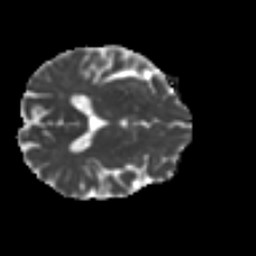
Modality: MD
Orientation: axial
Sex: female
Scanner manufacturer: ge
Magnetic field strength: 3 T
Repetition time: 7 s
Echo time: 0.08 s